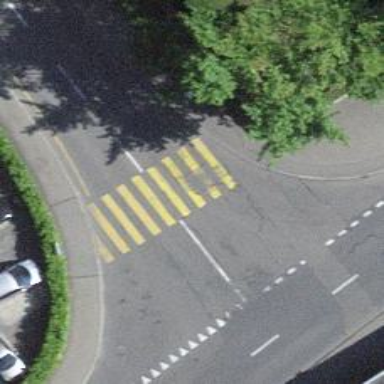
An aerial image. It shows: Uncontrolled zebra crossing on the road.